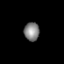
Tissue: prostate
Cell type: T cells
Senescence score: 0.3587
Nuclear area (px): 275
Mean DAPI intensity: 132.324